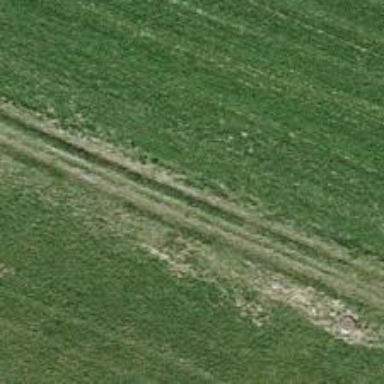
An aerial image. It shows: Dirt track road.